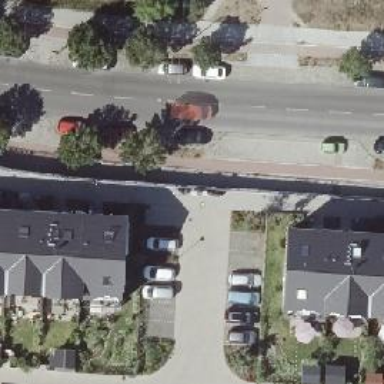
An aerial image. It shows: Living street.